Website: home-depot
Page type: billing-address
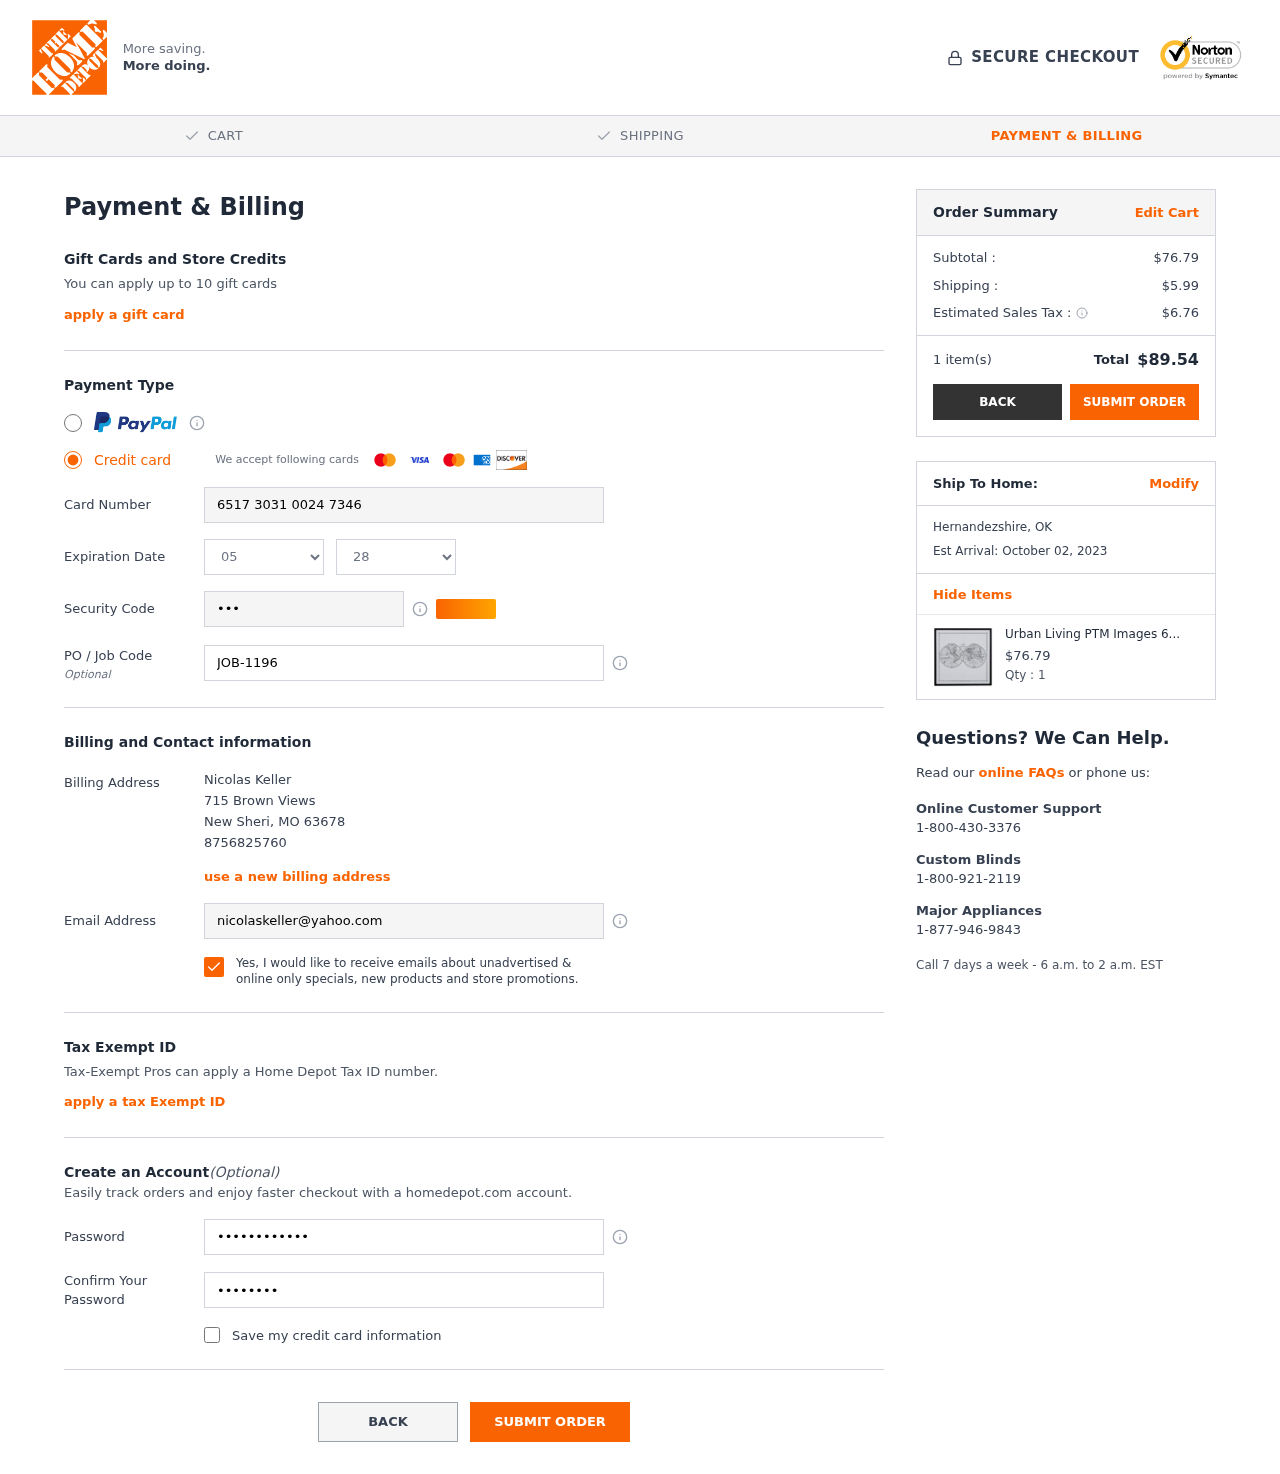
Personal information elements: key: PII_CARD_CVV
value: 501
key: PII_CARD_EXPIRY_MONTH
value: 05
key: PII_CARD_EXPIRY_YEAR
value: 28
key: PII_CARD_NUMBER
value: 6517 3031 0024 7346
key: PII_CITY
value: New Sheri
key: PII_CITY2
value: Hernandezshire
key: PII_EMAIL
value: nicolaskeller@yahoo.com
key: PII_FULLNAME
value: Nicolas Keller
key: PII_JOB_CODE
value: JOB-1196
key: PII_PHONE
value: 8756825760
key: PII_POSTCODE
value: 63678
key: PII_STATE_ABBR
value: MO
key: PII_STATE_ABBR2
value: OK
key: PII_STREET
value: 715 Brown Views
Product elements: key: PRODUCT1_NAME
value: Urban Living PTM Images 6-17329 Collection Inverse Framed giclee Wall Art
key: PRODUCT1_PRICE
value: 76.79
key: PRODUCT1_QUANTITY
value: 1
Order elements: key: ORDER_SUBTOTAL
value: $76.79
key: ORDER_SHIPPING_COST
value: $5.99
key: ORDER_TAX
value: $6.76
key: ORDER_NUM_ITEMS
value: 1 item(s)
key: ORDER_TOTAL
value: $89.54
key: ORDER_DELIVERY_DATE
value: Est Arrival: October 02, 2023